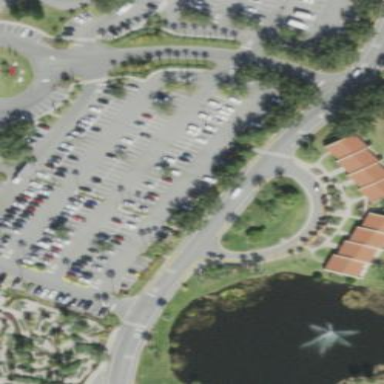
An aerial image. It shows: Parking area.